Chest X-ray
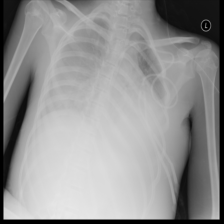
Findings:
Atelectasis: negative
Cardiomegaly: negative
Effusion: positive
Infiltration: positive
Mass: positive
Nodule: negative
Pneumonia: negative
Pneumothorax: negative
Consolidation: negative
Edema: negative
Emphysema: negative
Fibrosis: negative
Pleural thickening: negative
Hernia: negative